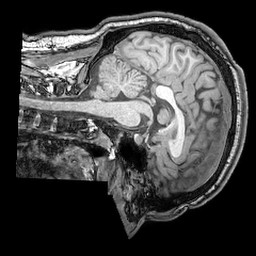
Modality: T1w
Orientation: sagittal
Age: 20
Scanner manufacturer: philips
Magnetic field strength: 3 T
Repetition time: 0.007 s
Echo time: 0.003501 s